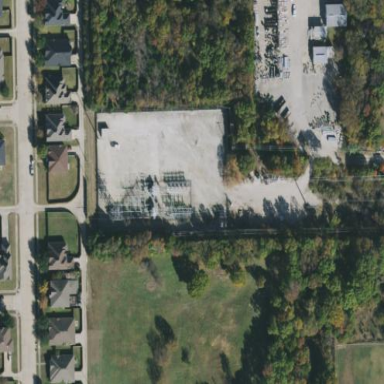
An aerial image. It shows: Power substation.